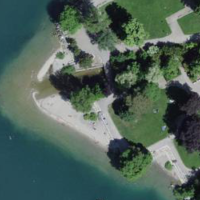
EUNIS habitat code: 54
Species observed at this site:
Certhia brachydactyla
Corvus corone
Podiceps cristatus
Motacilla cinerea
Turdus philomelos
Fulica atra
Cyanistes caeruleus
Anas platyrhynchos
Chloris chloris
Streptopelia decaocto
Aix galericulata
Passer domesticus
Regulus ignicapilla
Aegithalos caudatus
Fringilla coelebs
Sylvia atricapilla
Carduelis carduelis
Columba palumbus
Chroicocephalus ridibundus
Turdus merula
Phylloscopus collybita
Larus michahellis
Cygnus olor
Parus major
Mergus merganser
Phoenicurus ochruros
Columba livia
Periparus ater